Question: This question may be a duplicate but i couldn't find any solution in the questions.
It is a simple login method.
Basicly i am taking two parameters from the user and send them to the server, the server searches the database and return the result which matches the parameters that i send. And if there is no matching result than the method simply returns null so i can ask the user to correct the user name and the password.
Here is the code that i use to send the parameters;
'''
@Override
protected User doInBackground(Void... params) {
ArrayList<NameValuePair> dataToSend = new ArrayList<>();
dataToSend.add(0,new BasicNameValuePair("username",user.username));
dataToSend.add(1,new BasicNameValuePair("password",user.password));
HttpParams httpRequestParams = new BasicHttpParams();
HttpConnectionParams.setConnectionTimeout(httpRequestParams,CONNECTION_TIMEOUT);
HttpConnectionParams.setSoTimeout(httpRequestParams, CONNECTION_TIMEOUT);
HttpClient client = new DefaultHttpClient();
HttpPost post = new HttpPost("http://www.okanyakit.com/tez/FetchUserData.php");
User returnedUser = null;
try {
post.setEntity(new UrlEncodedFormEntity(dataToSend));
HttpResponse httpResponse = client.execute(post);
HttpEntity entity = httpResponse.getEntity();
String result = EntityUtils.toString(entity);
JSONObject jObject = new JSONObject(result);
if (jObject.length() == 0){
returnedUser = null;
}else {
String username = jObject.getString("username");
String password = jObject.getString("password");
String email = jObject.getString("email");
String phonenumber = jObject.getString("phonenumber");
String bloodtype = jObject.getString("bloodtype");
String birthday = jObject.getString("birthday");
String address = jObject.getString("address");
returnedUser = new User(username,password,email,phonenumber,bloodtype,birthday,address);
}
}catch (Exception e){
e.printStackTrace();
}
return returnedUser;
}
'''
In here i am able to put both of the username and password to the list, but when it connects to the server i get an error and it says i sent only one parameter while it was expecting two.
I don't think there is a problem with my php code but i am not sure, so here it is ;
'''
<?php
$con=mysqli_connect("89.19.30.210","okan_tez","okan_tez","okan_tez_andro");
$username = $_POST["username"];
$password = $_POST["password"];
mysqli_close($con);
$statement = mysqli_prepare("SELECT * FROM user WHERE username = ? AND password = ? ");
mysqli_stmt_bind_param($statement, "ss",$username, $password);
mysqli_stmt_execute($statement);
mysqli_stmt_store_result($statement);
mysqli_stmt_bind_result($statement, $userid, $username, $password, $email, $phonenumber, $bloodtype, $birthday, $address);
$user = array();
while (mysqli_stmt_fetch($statement)){
$user [username] = $username;
$user [password] = $password;
$user [email] = $email;
$user [phonenumber] = $phonenumber;
$user [bloodtype] = $bloodtype;
$user [birthday] = $birthday;
$user [address] = $address;
}
echo json_encode($user);
mysqli_stmt_close($statement);
?>
'''
And here is the debug screenshot ;

here is what is says in green font
: mysqli_prepare() expects exactly 2 parameters, 1 given in on line
: mysqli_stmt_bind_param() expects parameter 1 to be mysqli_stmt, null given in on line
: mysqli_stmt_execute() expects parameter 1 to be mysqli_stmt, null given in on line
: mysqli_stmt_store_result() expects parameter 1 to be mysqli_stmt, null given in on line
: mysqli_stmt_bind_result() expects parameter 1 to be mysqli_stmt, null given in on line
: mysqli_stmt_fetch() expects parameter 1 to be mysqli_stmt, null given in on line
[]
: mysqli_stmt_close() expects parameter 1 to be mysqli_stmt, null given in on line
So what is the problem and how can i solve it ? Please the project deadline is in two days and i have lots of more problems. And i have a similiar problem with the registering part. I think if i can solve this i will be able to solve that too. Thanks.
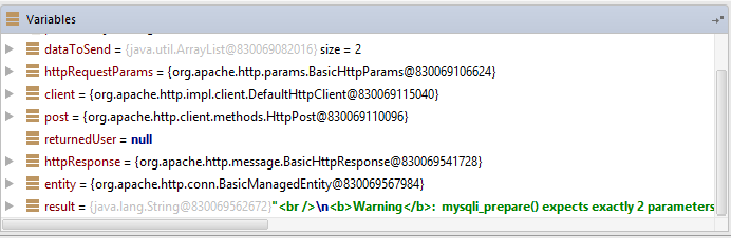
Answer: You shouldn't close the connection here :
'''
mysqli_close($con);
$statement = mysqli_prepare("SELECT * FROM user WHERE username = ? AND password = ? ");
'''
And 'mysqli_prepare' needs '$con' argument (<URL> :
'''
$statement = mysqli_prepare($con,"SELECT * FROM user WHERE username = ? AND password = ? ");
'''